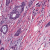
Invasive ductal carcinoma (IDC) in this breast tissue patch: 1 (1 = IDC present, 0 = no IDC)